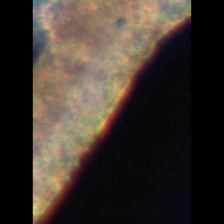
Taxon: Unknown_full_image
Group: Unknown